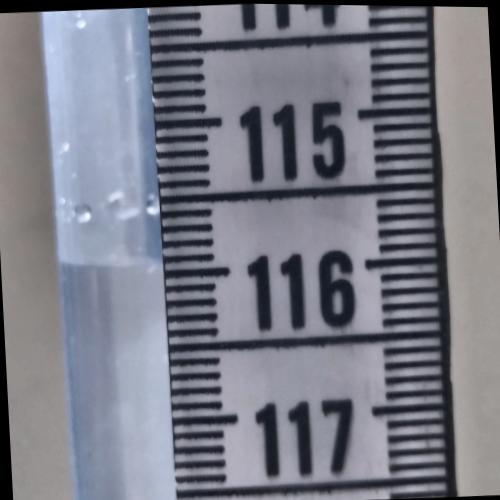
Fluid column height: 115.9 cm